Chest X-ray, PA view. Patient: 57 years old, sex F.
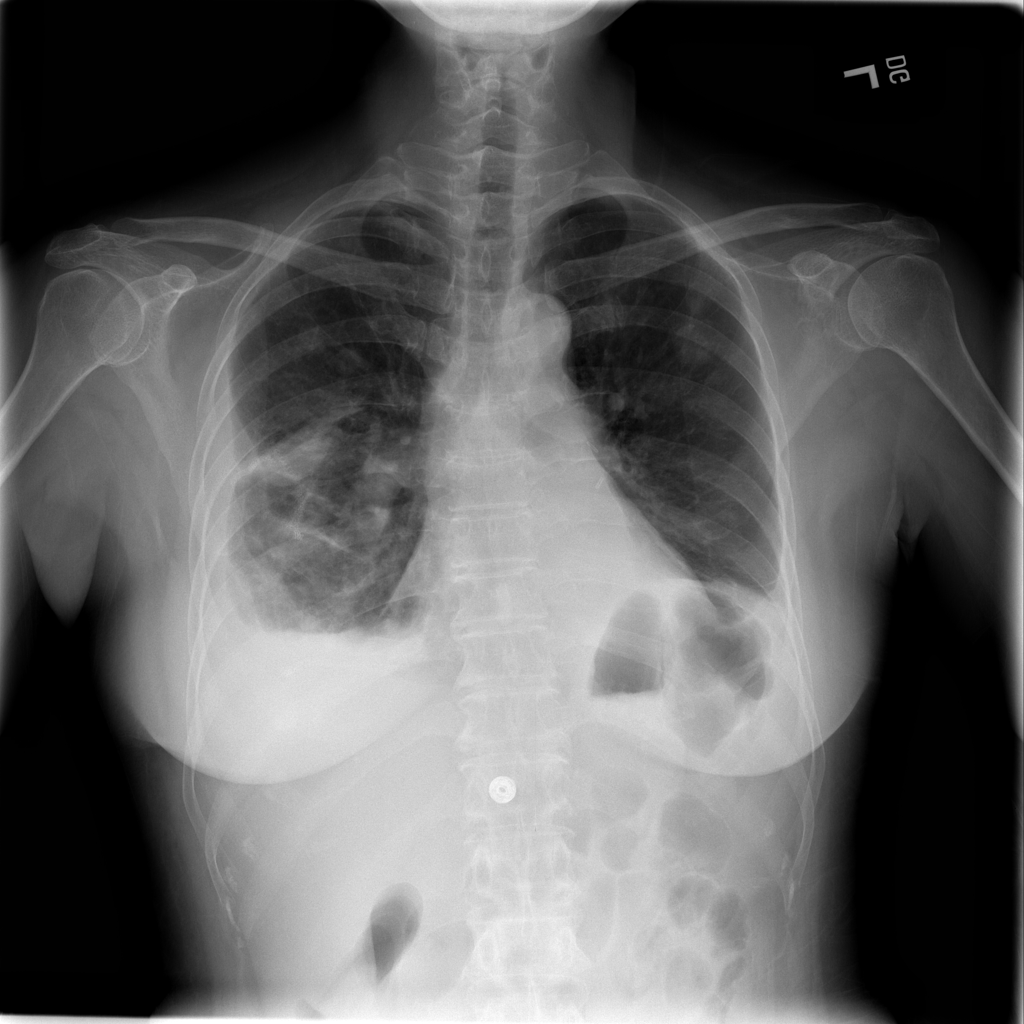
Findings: Effusion, Nodule